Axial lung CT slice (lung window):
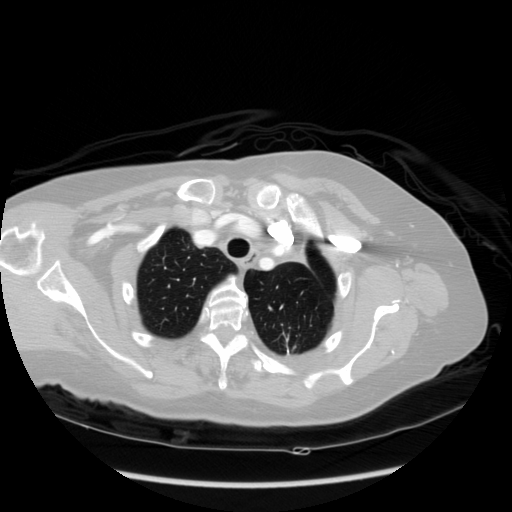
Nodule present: no